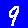
Digit: 9